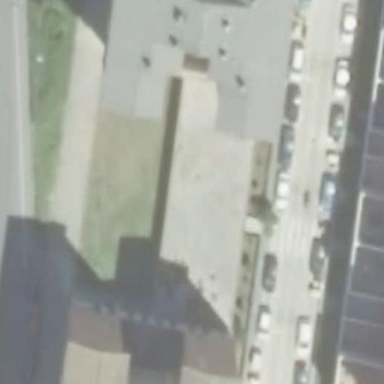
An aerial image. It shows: Part of building.